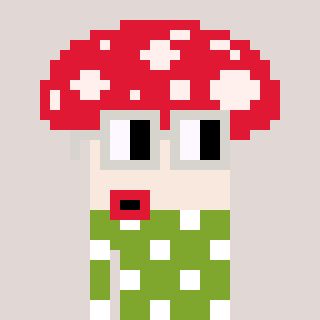
a pixel art character with square light gray glasses, a mushroom-shaped head and a slimegreen-colored body on a warm background